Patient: sex M, age 66
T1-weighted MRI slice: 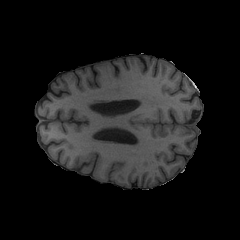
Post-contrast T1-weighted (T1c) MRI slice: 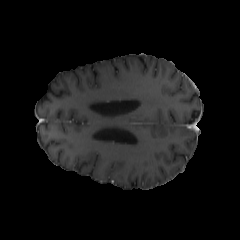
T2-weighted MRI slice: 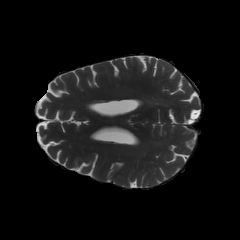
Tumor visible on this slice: no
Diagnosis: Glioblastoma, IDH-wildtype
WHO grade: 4